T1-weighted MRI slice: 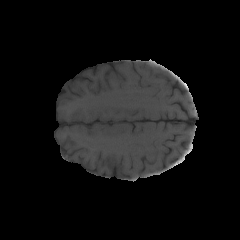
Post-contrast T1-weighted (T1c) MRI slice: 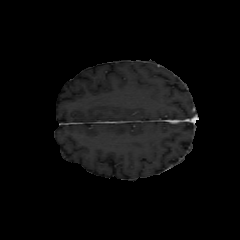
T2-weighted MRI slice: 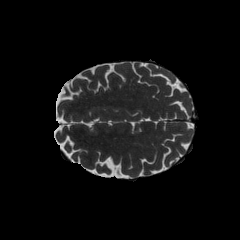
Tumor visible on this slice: no